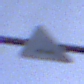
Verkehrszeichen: UnebeneFahrbahn
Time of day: SunriseSunset
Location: Outdoor (Suburban)
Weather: PartlyCloudy
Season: NotSpecified
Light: Natural